Interaction volume radius: 10 \u00c5
Interaction volume height: 20 \u00c5
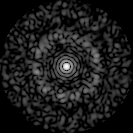
Disorder parameter: 0.8633